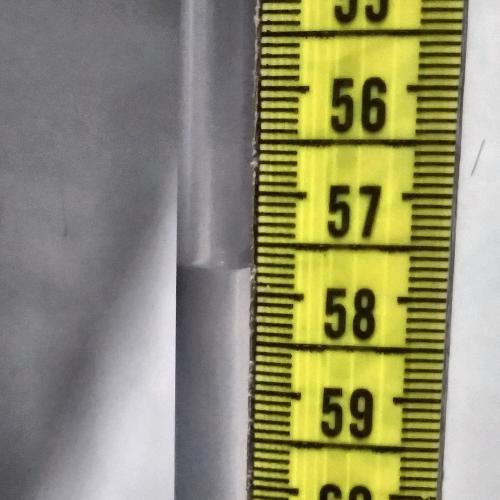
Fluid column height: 57.7 cm